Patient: sex F, age 57
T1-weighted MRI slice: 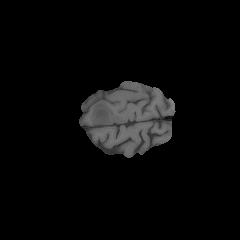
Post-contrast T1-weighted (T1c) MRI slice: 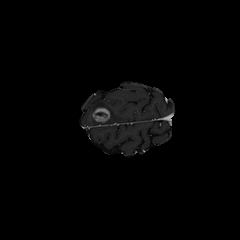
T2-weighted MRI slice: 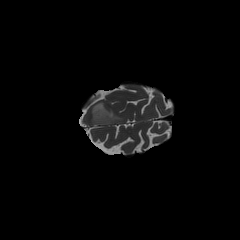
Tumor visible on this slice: yes
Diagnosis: Glioblastoma, IDH-wildtype
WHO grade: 4